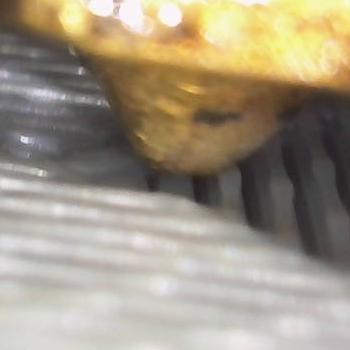
Flow rate: 48%